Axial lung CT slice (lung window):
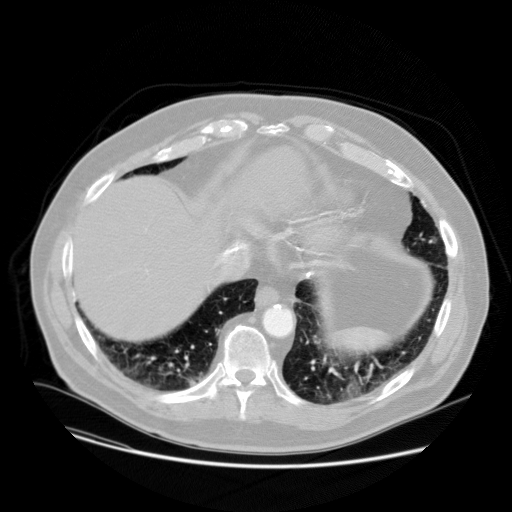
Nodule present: no